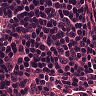
Metastatic tissue present: no